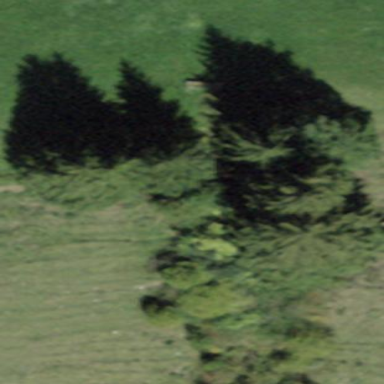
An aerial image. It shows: Forest area.